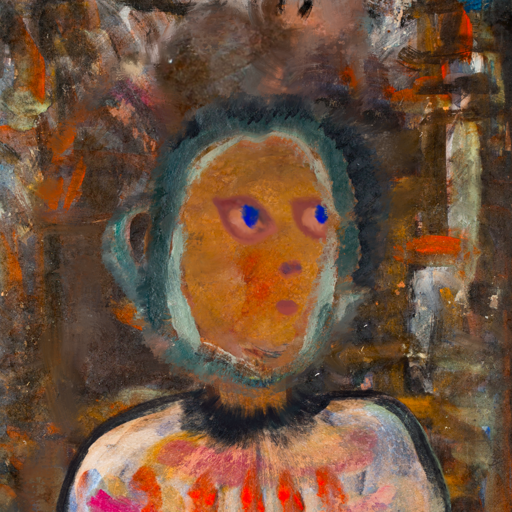
Background: GypsyQueen, Head And Neck Side: Pipe, Face Side: Mother_And_Son_Mother, Bust: Childish, Hair Side: Boggyland, Head Accessory: Blank, Second Necklace: Blank, Necklace: Blank, Baby: Blank